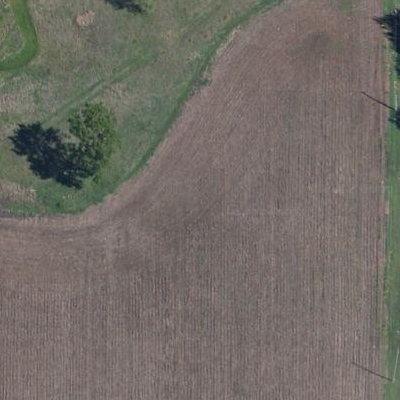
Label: bField